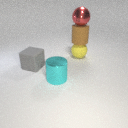
large red metal sphere above large brown rubber cylinder